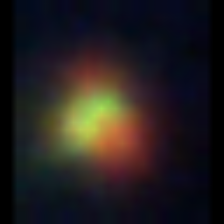
Taxon: NanoPlankton
Group: Other